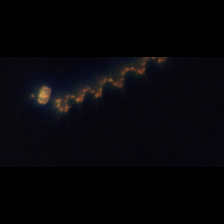
Taxon: Asterionellopsis
Group: Diatoms